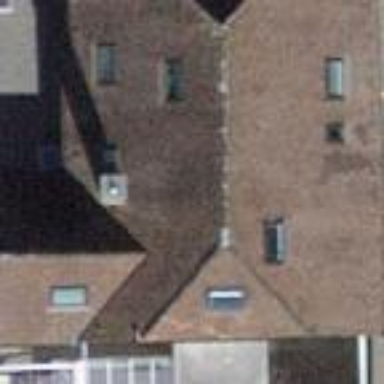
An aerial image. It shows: Building that houses veterinary clinic.